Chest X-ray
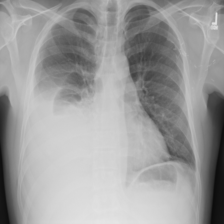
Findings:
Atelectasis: positive
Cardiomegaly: negative
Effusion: negative
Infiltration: positive
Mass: negative
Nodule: negative
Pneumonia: negative
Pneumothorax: negative
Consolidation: negative
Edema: negative
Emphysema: negative
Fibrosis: negative
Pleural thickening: negative
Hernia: negative